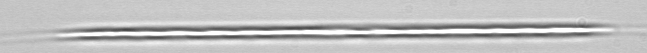
Label: Rhizosolenia